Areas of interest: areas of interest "Han Royal Ancestral Mausoleum"
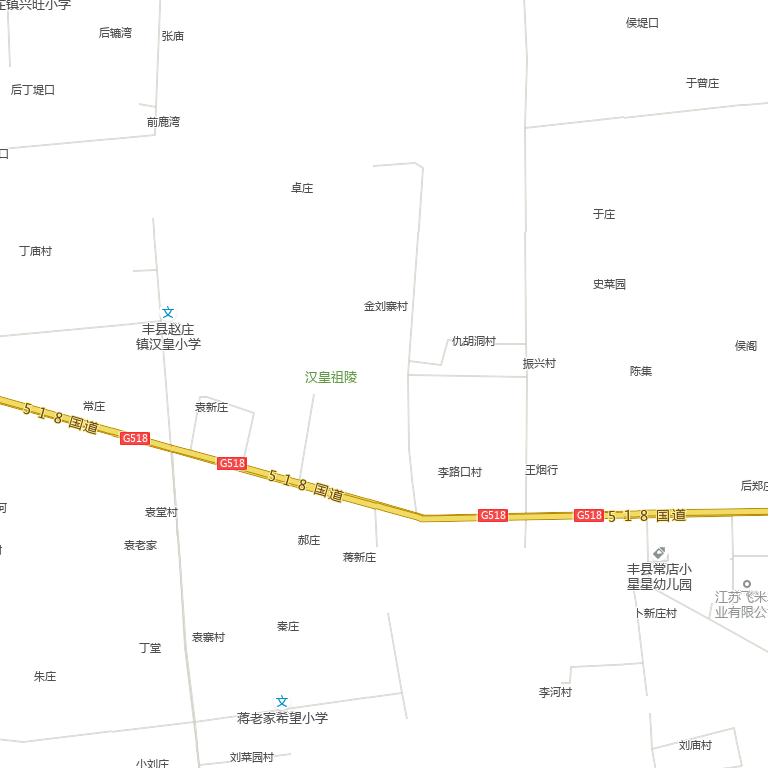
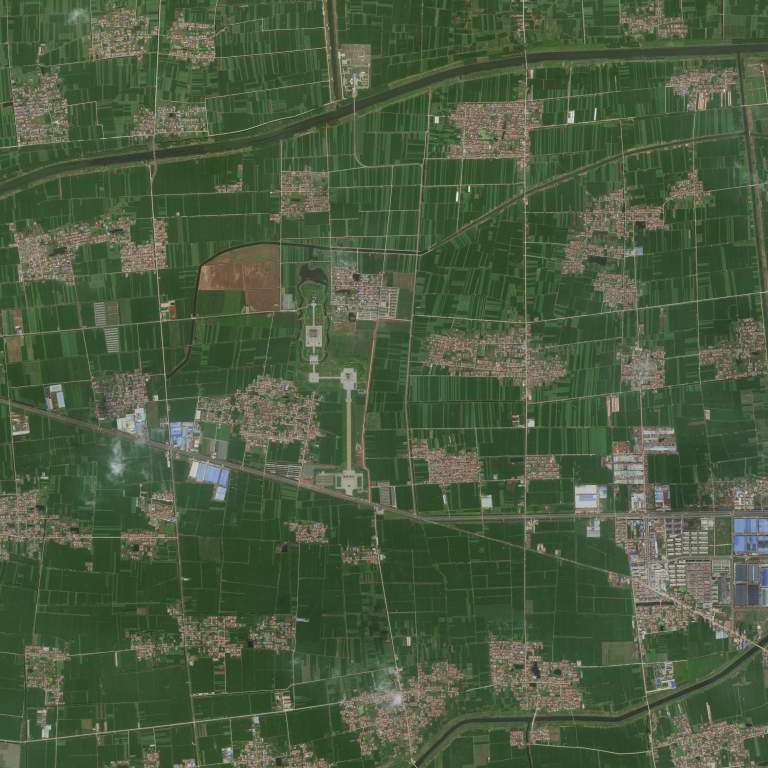